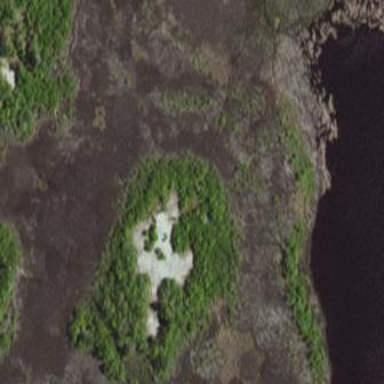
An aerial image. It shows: Patch of scrub vegetation.